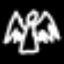
Label: angel